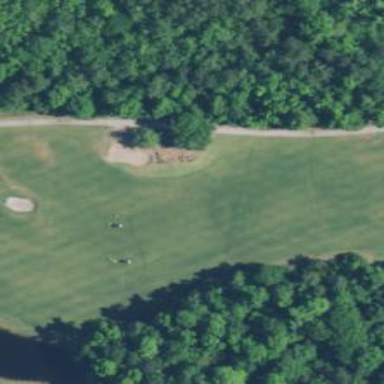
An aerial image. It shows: Golf hole.